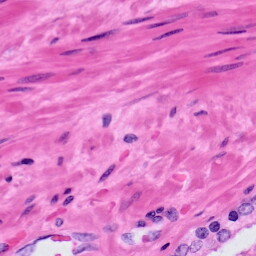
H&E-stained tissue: Prostate